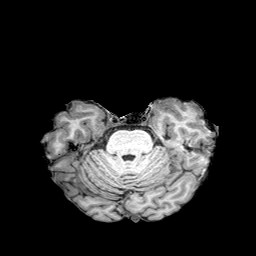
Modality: T1w
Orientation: coronal
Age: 52
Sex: female
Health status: healthy